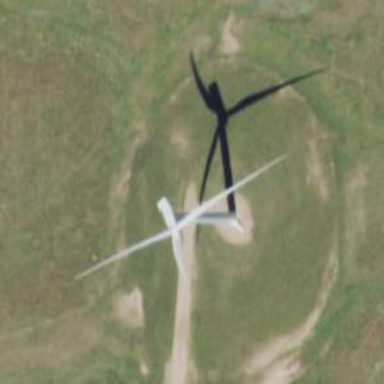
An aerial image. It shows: Wind generator with horizontal axis. The generator is wind turbine.